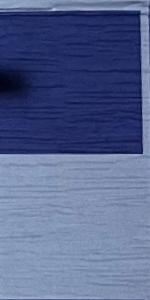
Label: Empty